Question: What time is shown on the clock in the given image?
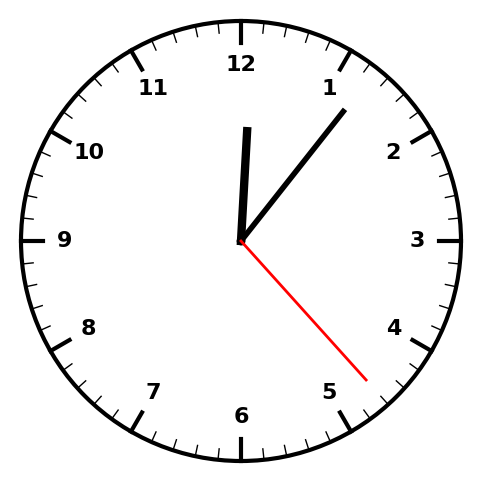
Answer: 12:06:23